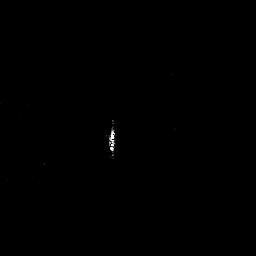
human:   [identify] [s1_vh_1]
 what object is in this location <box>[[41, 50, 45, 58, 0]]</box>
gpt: <ref>1 small ship at the center</ref>